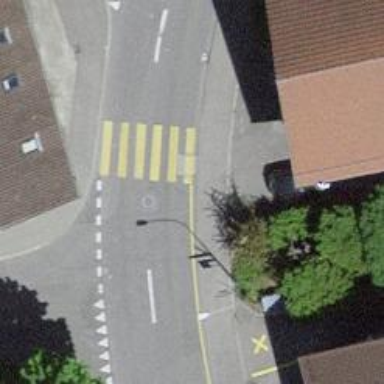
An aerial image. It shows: Unmarked zebra crossing on the road.